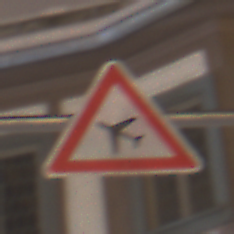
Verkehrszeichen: FlugbetriebRechts
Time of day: Night
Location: Outdoor (Urban)
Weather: Overcast
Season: Winter
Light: Artificial